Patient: sex M, age 79
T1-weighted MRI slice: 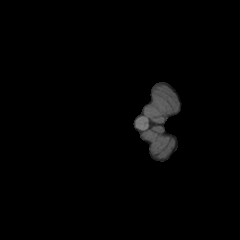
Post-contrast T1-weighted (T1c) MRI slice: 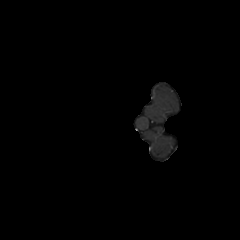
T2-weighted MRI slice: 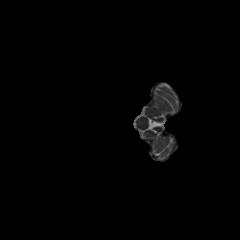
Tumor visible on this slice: no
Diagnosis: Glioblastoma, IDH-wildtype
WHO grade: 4